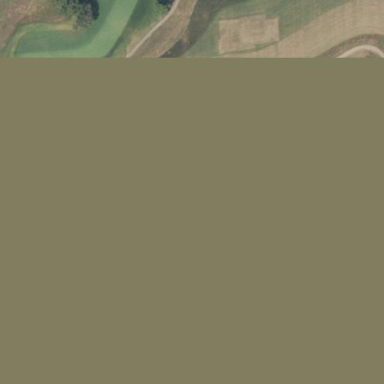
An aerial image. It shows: Rough area in golf course.